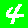
Digit: 4